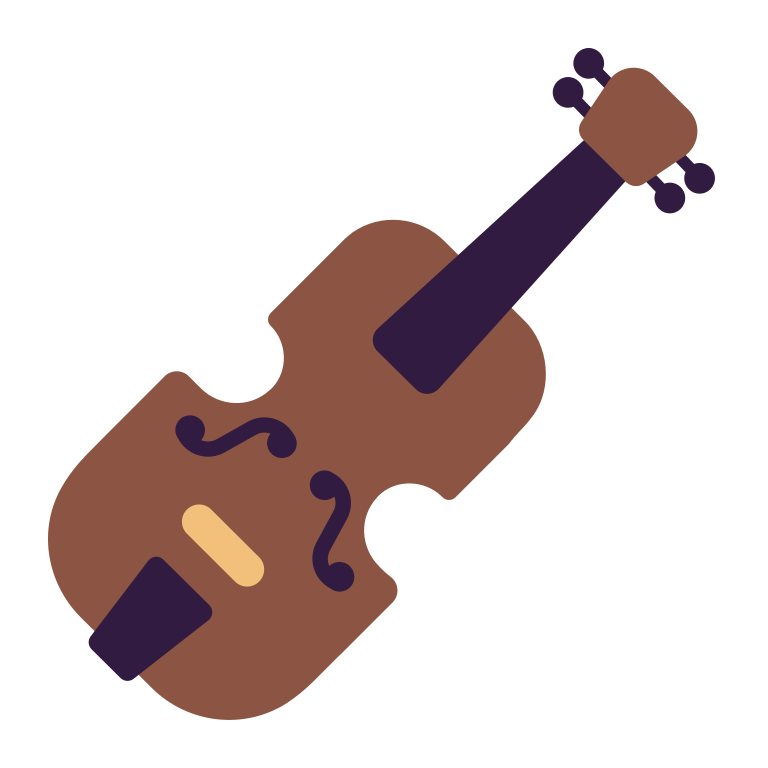
violin flat